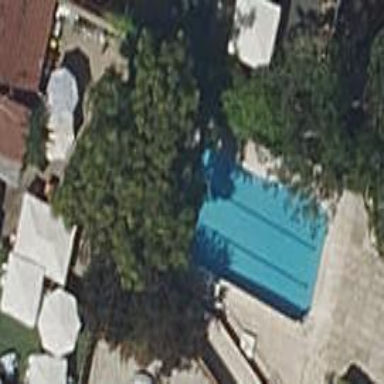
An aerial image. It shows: Swimming pool located in leisure land.